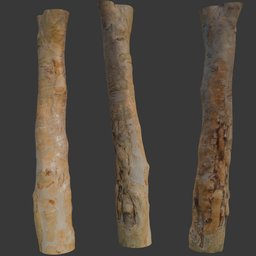
Label: nature